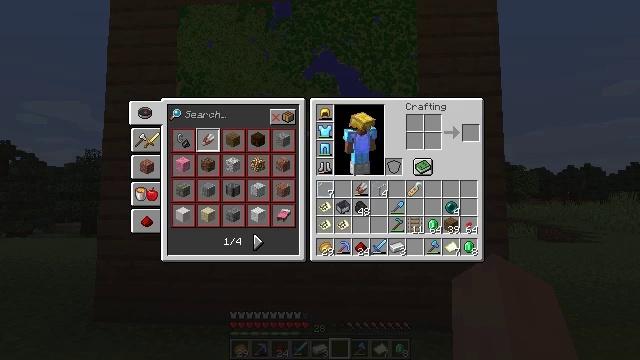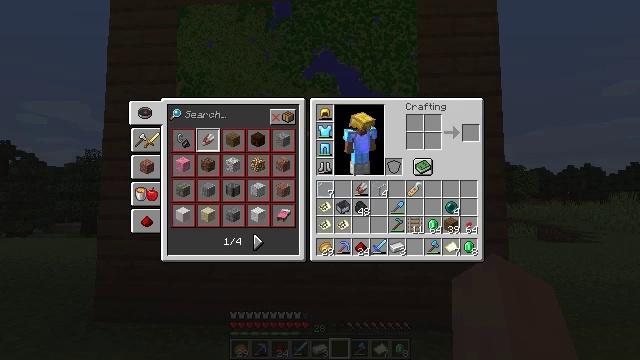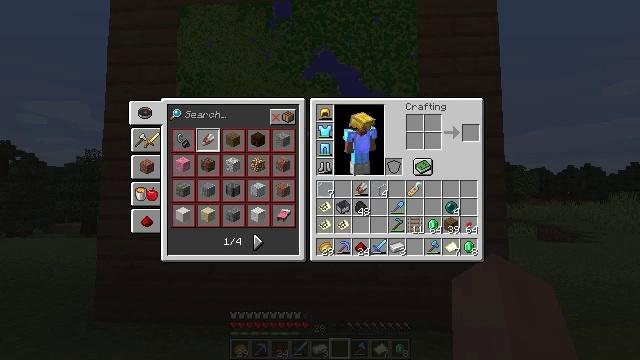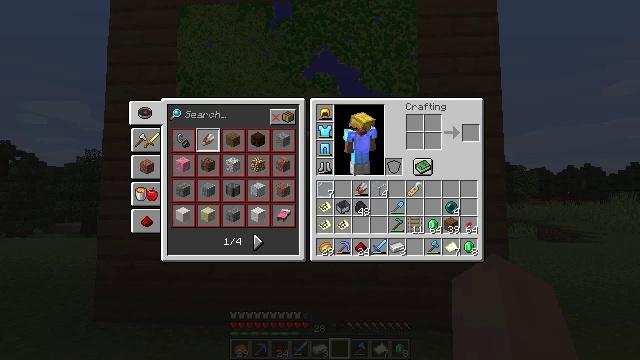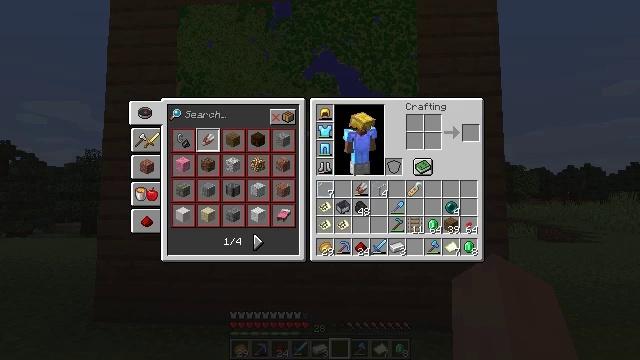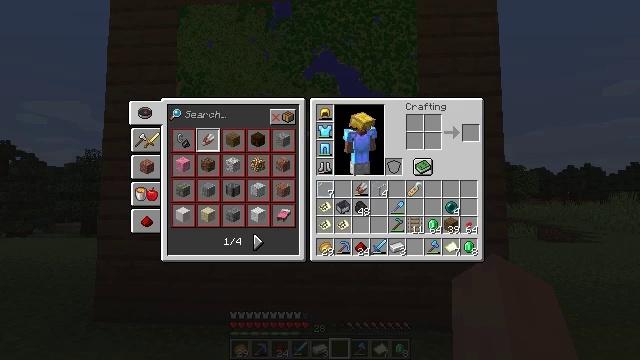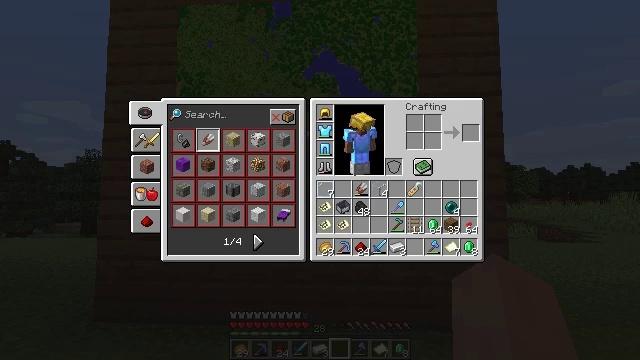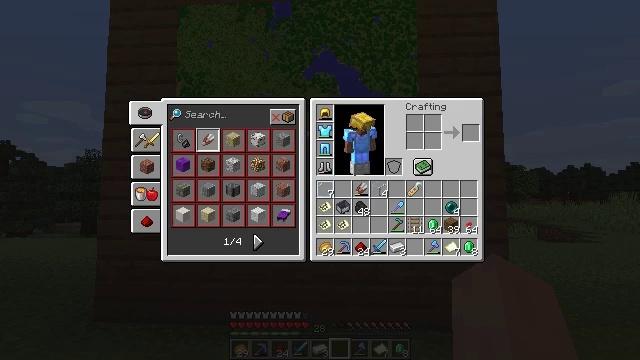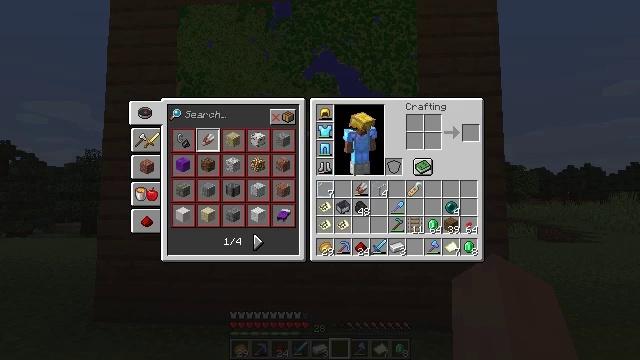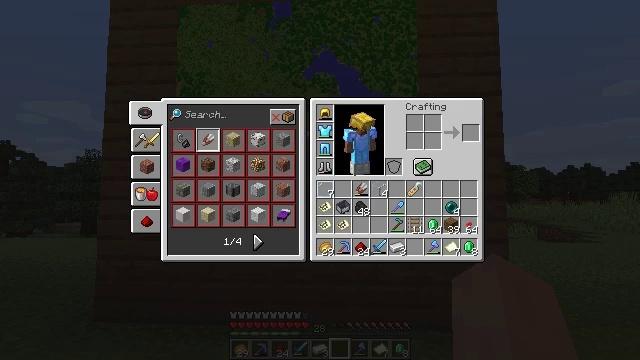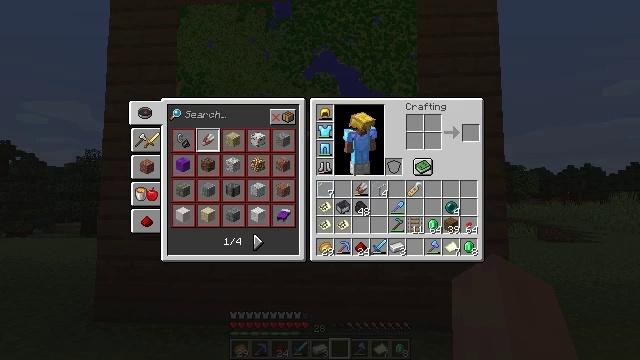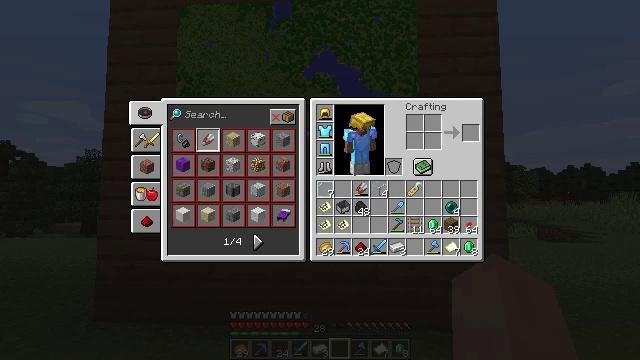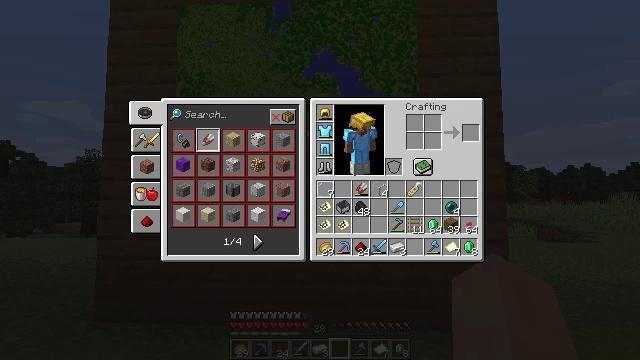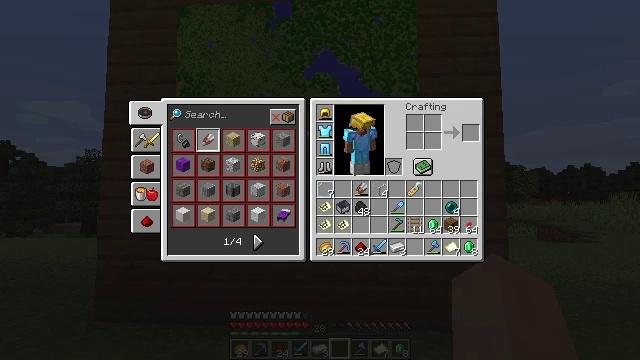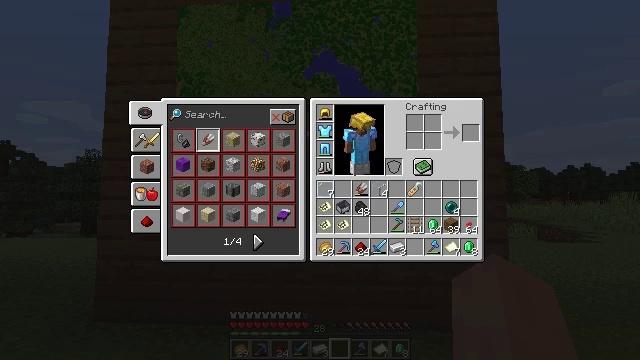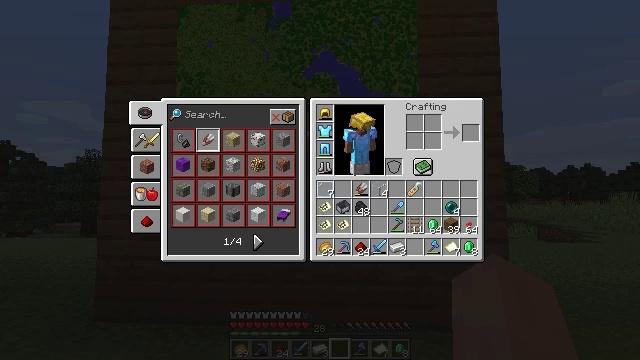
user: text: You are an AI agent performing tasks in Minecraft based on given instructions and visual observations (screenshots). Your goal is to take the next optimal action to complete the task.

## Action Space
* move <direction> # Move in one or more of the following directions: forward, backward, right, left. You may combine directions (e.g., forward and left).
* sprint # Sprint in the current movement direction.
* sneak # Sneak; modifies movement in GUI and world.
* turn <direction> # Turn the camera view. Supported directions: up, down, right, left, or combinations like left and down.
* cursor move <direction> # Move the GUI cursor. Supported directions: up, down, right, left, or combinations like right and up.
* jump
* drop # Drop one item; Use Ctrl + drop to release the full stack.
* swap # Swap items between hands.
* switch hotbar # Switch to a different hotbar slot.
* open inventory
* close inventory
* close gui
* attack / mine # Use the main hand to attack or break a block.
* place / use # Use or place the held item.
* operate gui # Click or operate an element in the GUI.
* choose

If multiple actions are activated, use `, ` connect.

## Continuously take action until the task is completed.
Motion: motion action
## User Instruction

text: Open a crafting table to create an item frame.
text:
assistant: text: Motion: no_op
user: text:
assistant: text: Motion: no_op
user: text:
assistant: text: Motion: no_op
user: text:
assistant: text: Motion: no_op
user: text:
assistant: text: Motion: no_op
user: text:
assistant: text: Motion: no_op
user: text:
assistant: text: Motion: no_op
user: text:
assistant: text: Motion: no_op
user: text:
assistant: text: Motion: no_op
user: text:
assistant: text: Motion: no_op
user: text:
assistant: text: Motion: no_op
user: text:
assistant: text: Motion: no_op
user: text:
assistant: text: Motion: no_op
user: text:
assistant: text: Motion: no_op
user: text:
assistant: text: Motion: no_op
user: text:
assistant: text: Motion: no_op
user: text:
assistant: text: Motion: no_op
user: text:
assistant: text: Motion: no_op
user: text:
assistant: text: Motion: no_op
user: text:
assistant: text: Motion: no_op
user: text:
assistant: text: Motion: no_op
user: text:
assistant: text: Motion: no_op
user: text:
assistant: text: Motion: no_op
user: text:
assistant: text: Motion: no_op
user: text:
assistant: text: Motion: no_op
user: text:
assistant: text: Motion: no_op
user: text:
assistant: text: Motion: no_op
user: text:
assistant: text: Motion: no_op
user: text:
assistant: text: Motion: no_op
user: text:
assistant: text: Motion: no_op